Question: Based on the official <URL>, I've tried to install Vagrant with the " hashicorp/precise32" box. I've added the box with :
'''
vagrant box add hashicorp/precise32
'''
and change the configuration file :
'''
config.vm.box = "hashicorp/precise32"
'''
When trying to start the virtual environement, I get :
'''
C:\Users\xxxx\Documents\vagrant_getting_started>vagrant up
Bringing machine 'default' up with 'virtualbox' provider...
==> default: Checking if box 'hashicorp/precise32' is up to date...
==> default: Clearing any previously set forwarded ports...
==> default: Clearing any previously set network interfaces...
==> default: Preparing network interfaces based on configuration...
default: Adapter 1: nat
==> default: Forwarding ports...
default: 22 => 2222 (adapter 1)
==> default: Booting VM...
==> default: Waiting for machine to boot. This may take a few minutes...
The guest machine entered an invalid state while waiting for it
to boot. Valid states are 'starting, running'. The machine is in the
'poweroff' state. Please verify everything is configured
properly and try again.
If the provider you're using has a GUI that comes with it,
it is often helpful to open that and watch the machine, since the
GUI often has more helpful error messages than Vagrant can retrieve.
For example, if you're using VirtualBox, run 'vagrant up' while the
VirtualBox GUI is open.
'''
As suggested, I've opened the VirtualBox GUI and tried to manually start it:

Does someone know how to solve it ?
Thank you
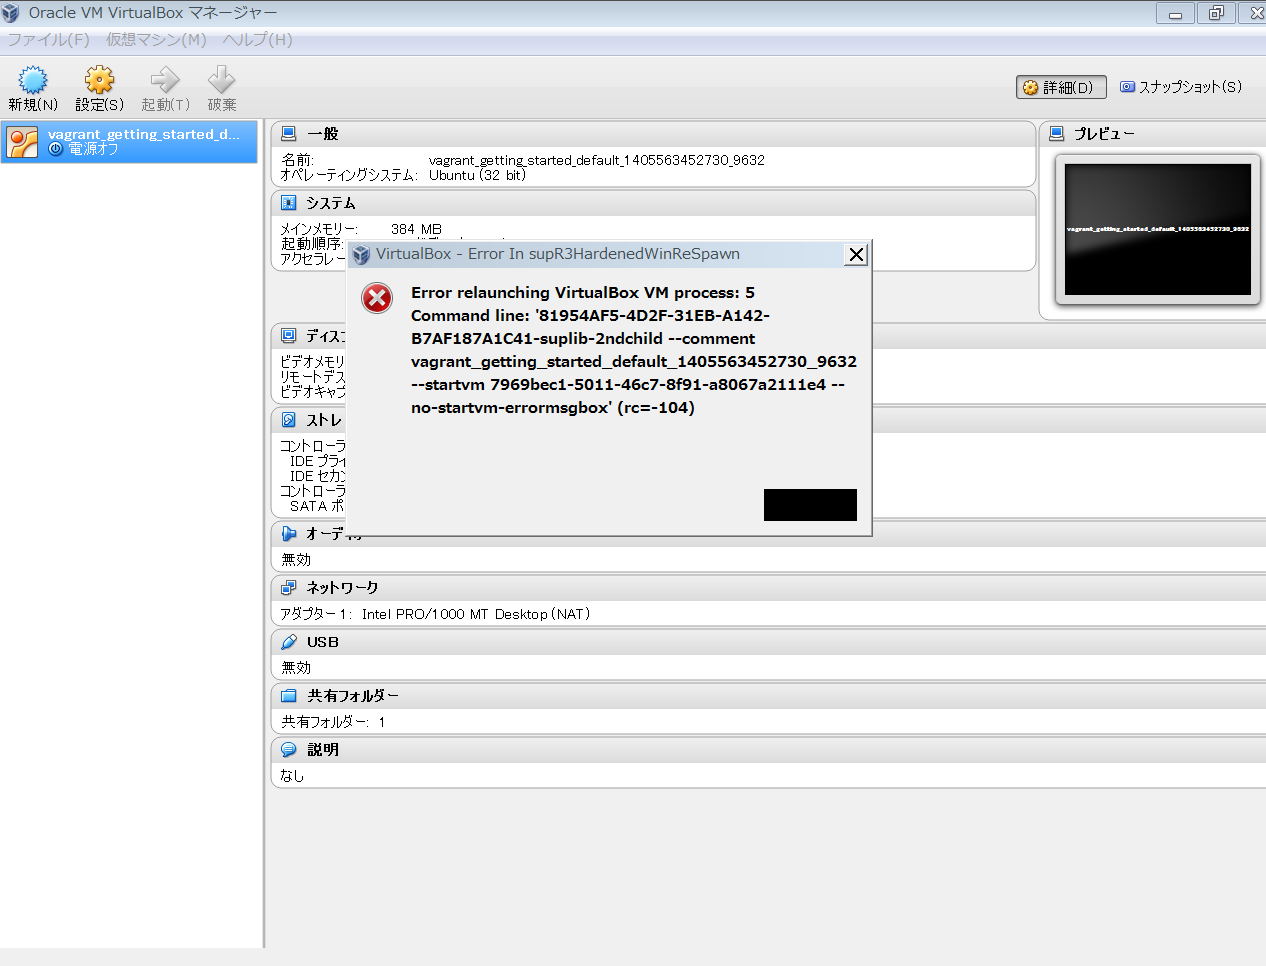
Answer: Looks like there's a known similar issue with latest VirtualBox version (4.3.14):
<URL>
I bet that you're running that version, if so downgrading to 4.3.12 should solve your problem.